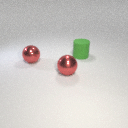
large red metal sphere in front of large green rubber cylinder